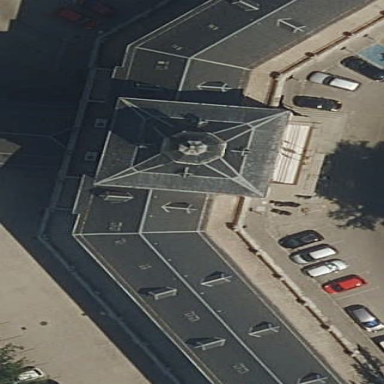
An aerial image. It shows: Building with flat roof.